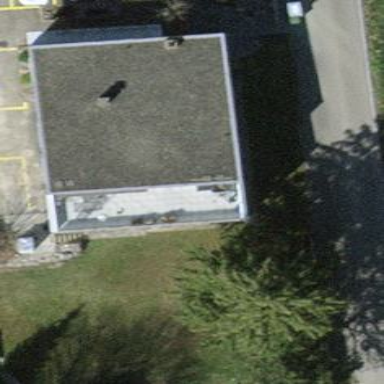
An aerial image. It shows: Building with flat grey roof and white walls.